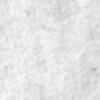
Label: no_change